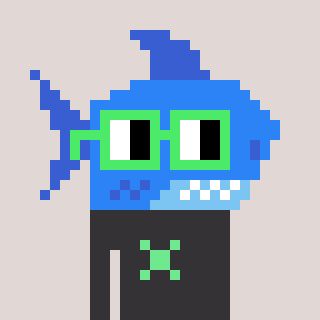
a pixel art character with square light green glasses, a shark-shaped head and a grayscale-colored body on a warm background